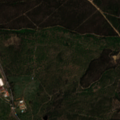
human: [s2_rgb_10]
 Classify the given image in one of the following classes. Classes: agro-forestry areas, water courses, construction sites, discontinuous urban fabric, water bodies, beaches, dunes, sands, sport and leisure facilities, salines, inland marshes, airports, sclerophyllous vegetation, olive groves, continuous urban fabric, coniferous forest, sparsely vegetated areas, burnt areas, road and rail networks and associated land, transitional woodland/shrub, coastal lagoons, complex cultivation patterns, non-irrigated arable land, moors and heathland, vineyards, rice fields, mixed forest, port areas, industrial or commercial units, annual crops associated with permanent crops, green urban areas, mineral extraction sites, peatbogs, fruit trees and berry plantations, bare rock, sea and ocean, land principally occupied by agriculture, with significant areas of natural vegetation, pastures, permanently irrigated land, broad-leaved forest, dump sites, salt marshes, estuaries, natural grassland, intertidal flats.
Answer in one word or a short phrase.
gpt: non-irrigated arable land, permanently irrigated land, agro-forestry areas, broad-leaved forest, transitional woodland/shrub